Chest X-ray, PA view. Patient: 42 years old, sex M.
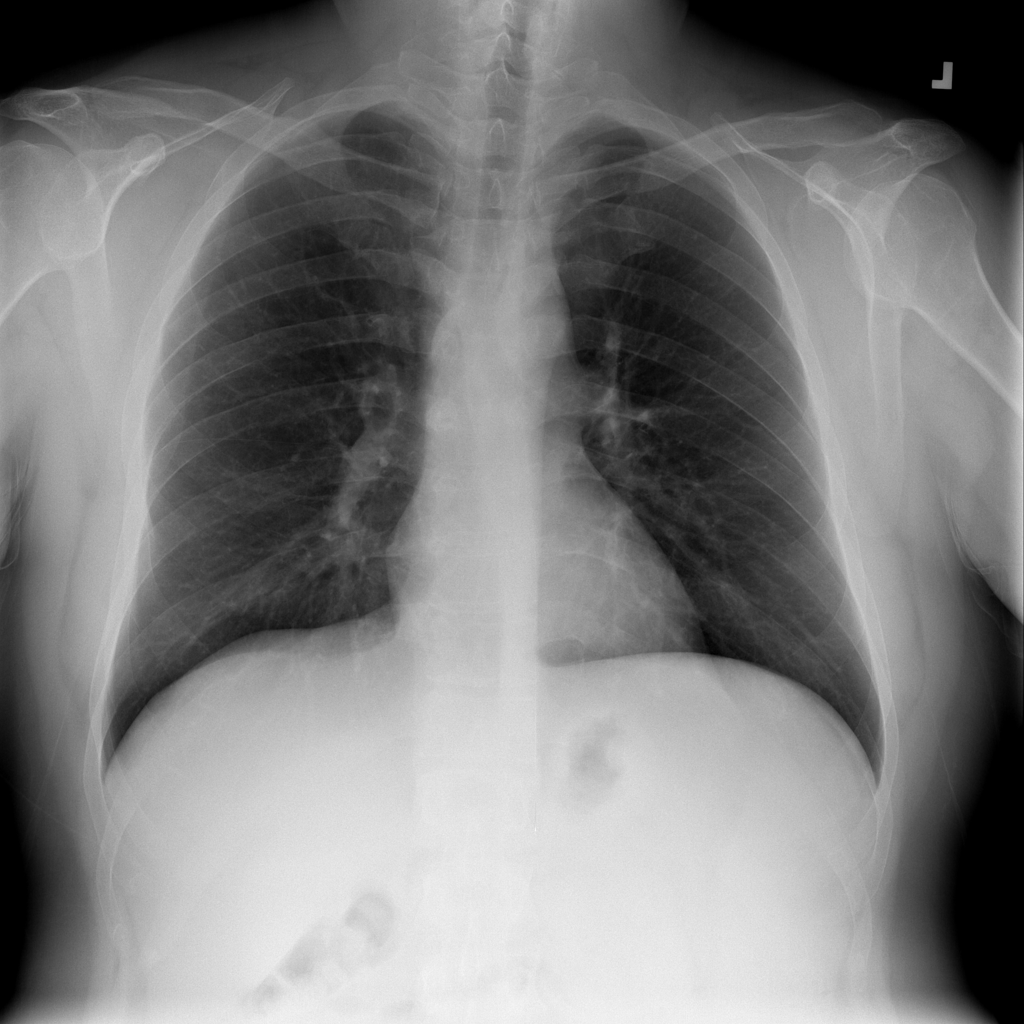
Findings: No Finding